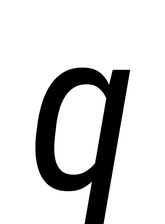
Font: Roboto-Italic_Condensed_Italic